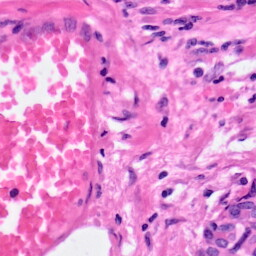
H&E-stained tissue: Pancreatic